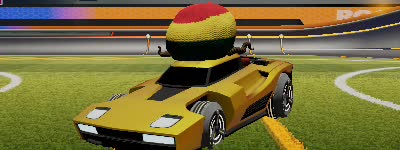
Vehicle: breakout